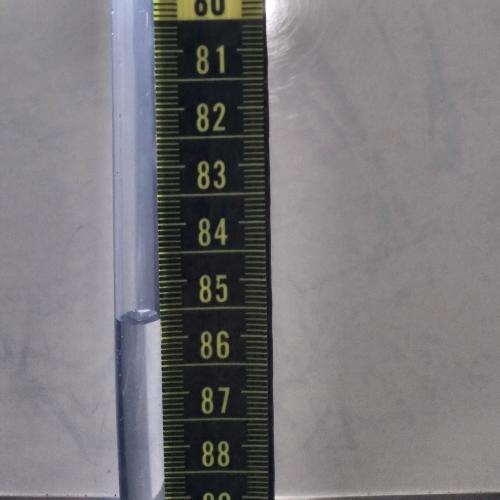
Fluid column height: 85.7 cm